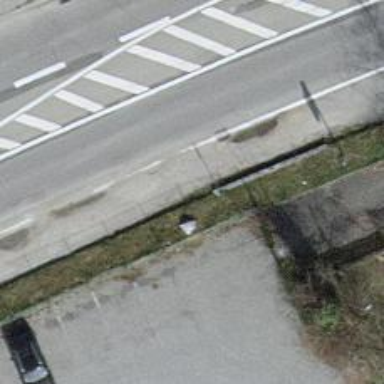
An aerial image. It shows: Block barrier.